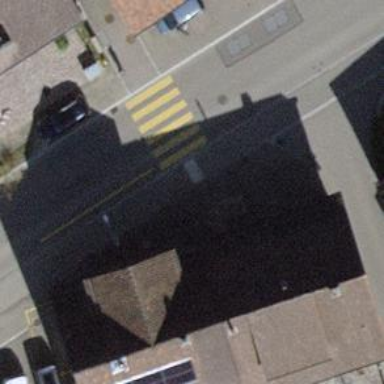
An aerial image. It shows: Asphalt footway with zebra crossing.